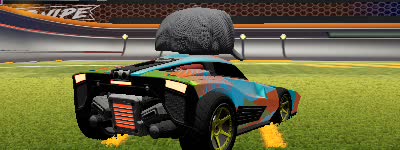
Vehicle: breakout